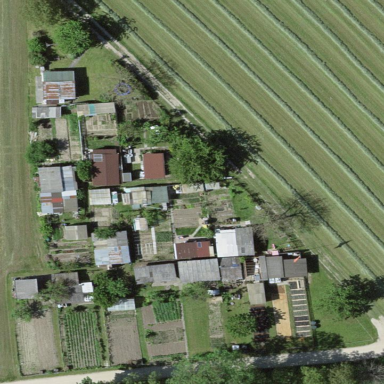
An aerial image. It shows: Area designated for allotments.